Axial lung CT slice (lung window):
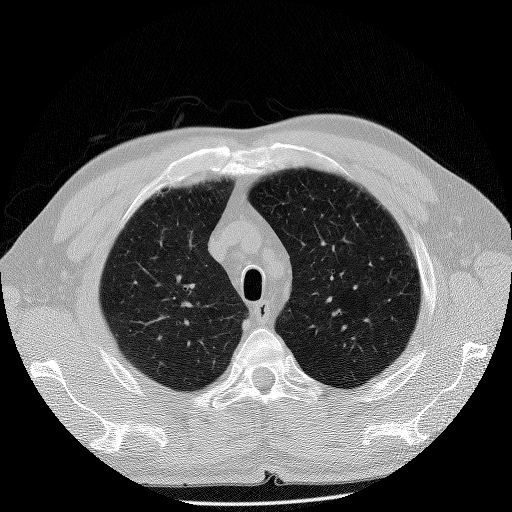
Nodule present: no